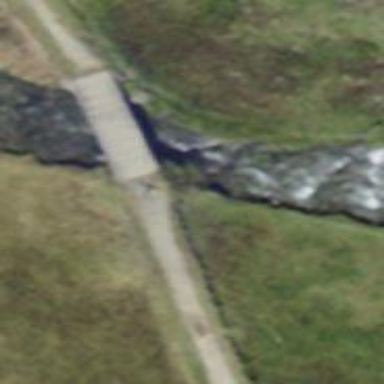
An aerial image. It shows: Path on bridge.